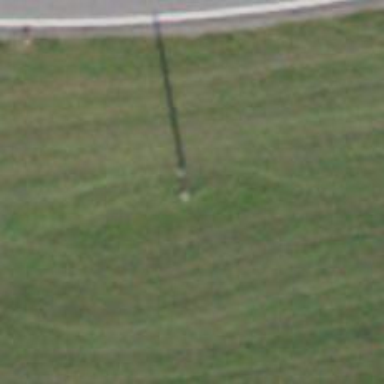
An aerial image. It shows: Power pole.